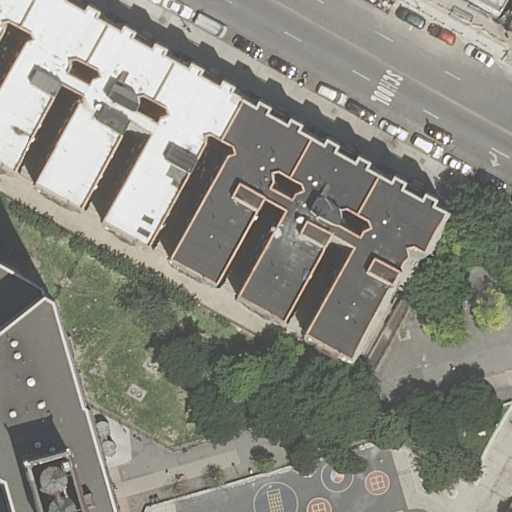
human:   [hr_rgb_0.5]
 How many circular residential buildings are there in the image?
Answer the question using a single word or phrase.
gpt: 0

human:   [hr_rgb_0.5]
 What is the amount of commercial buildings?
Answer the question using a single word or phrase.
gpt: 0

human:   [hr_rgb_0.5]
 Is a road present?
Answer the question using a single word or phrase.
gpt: yes

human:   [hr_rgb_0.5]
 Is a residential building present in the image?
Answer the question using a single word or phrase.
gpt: yes

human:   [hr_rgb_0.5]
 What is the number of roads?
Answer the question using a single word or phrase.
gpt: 1

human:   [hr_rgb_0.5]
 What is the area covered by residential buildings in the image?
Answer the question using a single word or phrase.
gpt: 4395m2

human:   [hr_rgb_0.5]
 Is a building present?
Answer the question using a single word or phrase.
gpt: yes

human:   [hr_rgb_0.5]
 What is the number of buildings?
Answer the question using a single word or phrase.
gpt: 9

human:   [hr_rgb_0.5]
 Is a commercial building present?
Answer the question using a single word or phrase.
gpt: no

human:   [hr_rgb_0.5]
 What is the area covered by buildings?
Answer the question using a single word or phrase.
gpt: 4395m2

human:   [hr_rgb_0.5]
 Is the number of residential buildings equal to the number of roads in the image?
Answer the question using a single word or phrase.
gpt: no

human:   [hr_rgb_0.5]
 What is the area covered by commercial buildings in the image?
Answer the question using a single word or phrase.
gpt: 0m2

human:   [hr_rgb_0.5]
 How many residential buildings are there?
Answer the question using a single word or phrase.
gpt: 9

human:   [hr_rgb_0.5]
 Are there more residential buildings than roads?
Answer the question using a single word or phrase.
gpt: yes

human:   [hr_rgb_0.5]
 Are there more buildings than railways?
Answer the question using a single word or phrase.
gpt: yes

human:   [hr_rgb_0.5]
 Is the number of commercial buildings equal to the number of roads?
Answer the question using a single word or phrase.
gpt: no

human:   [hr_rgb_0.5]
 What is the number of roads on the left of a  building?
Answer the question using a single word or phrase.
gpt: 0

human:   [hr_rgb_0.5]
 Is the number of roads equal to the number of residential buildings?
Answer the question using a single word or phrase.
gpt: no

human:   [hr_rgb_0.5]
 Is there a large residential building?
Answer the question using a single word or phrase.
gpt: yes

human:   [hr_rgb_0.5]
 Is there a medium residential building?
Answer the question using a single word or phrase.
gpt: yes

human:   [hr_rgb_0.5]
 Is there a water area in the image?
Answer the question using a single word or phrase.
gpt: no

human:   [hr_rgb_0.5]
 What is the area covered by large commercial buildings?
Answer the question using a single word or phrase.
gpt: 0m2

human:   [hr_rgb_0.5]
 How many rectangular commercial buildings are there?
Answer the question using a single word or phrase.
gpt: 0

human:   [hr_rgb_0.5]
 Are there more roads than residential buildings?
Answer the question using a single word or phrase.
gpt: no

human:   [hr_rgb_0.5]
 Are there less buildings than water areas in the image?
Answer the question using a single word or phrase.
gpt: no

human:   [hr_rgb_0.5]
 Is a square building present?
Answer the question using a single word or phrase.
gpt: no

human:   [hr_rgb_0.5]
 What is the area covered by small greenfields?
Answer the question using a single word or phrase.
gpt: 0m2

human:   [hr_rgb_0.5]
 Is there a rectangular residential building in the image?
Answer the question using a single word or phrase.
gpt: yes

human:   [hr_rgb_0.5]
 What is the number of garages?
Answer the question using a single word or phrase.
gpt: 0

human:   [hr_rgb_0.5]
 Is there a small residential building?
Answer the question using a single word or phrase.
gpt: yes

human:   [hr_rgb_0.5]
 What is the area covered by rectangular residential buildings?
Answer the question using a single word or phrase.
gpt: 1816m2

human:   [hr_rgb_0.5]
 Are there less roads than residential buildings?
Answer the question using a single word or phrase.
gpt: yes

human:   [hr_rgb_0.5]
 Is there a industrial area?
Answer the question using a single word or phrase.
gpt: no

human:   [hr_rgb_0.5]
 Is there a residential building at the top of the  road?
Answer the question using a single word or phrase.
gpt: yes

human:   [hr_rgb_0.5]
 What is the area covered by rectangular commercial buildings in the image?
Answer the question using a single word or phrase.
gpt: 0m2

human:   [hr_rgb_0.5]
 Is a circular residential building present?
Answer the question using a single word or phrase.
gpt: no

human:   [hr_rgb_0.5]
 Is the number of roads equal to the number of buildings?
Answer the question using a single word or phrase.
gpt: no

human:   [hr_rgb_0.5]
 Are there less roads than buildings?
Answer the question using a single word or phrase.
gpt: yes

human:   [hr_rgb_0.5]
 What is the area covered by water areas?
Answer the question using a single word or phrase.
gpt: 0m2

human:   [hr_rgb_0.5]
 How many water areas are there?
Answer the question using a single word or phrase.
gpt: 0

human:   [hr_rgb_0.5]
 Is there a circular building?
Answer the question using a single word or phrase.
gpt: no

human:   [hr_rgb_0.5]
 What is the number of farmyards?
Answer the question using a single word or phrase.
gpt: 0

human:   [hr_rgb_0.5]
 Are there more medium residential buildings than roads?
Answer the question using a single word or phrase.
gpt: yes

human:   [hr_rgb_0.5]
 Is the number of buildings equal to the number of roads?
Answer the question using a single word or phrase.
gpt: no

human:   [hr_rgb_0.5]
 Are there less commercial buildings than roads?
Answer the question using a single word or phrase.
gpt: yes

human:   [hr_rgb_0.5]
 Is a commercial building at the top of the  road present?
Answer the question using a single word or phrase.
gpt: no

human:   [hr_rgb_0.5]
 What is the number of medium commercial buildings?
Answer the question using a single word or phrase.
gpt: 0

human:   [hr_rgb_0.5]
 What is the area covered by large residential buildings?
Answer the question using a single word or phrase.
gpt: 1771m2

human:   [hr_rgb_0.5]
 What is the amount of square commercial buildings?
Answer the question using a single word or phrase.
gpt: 0

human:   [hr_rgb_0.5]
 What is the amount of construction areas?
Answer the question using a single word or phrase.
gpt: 0

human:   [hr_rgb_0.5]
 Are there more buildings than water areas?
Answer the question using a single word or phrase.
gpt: yes

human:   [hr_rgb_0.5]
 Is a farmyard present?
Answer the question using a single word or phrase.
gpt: no

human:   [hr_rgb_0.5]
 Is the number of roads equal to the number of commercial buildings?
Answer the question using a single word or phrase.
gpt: no

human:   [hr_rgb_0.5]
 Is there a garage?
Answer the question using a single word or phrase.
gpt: no

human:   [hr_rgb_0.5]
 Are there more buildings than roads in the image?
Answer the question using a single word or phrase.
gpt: yes

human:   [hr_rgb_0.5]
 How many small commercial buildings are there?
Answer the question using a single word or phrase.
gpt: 0

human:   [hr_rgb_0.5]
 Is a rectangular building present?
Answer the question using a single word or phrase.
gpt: yes

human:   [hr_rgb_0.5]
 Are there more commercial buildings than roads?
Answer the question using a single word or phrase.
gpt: no

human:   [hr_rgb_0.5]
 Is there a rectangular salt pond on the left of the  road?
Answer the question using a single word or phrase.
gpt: no

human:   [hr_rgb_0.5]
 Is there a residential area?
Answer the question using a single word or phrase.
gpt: no

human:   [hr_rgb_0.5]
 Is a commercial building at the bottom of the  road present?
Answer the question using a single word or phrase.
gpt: no

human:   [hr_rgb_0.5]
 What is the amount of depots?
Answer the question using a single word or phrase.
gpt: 0

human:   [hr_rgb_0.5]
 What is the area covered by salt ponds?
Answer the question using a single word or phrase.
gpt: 0m2

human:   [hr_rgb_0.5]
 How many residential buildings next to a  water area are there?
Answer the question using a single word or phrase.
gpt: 0